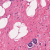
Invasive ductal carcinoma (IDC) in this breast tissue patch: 0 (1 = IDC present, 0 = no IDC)